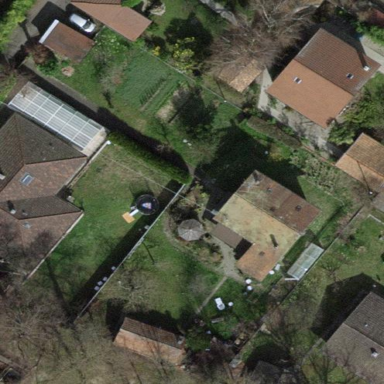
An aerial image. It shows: Garden enclosed by fence.